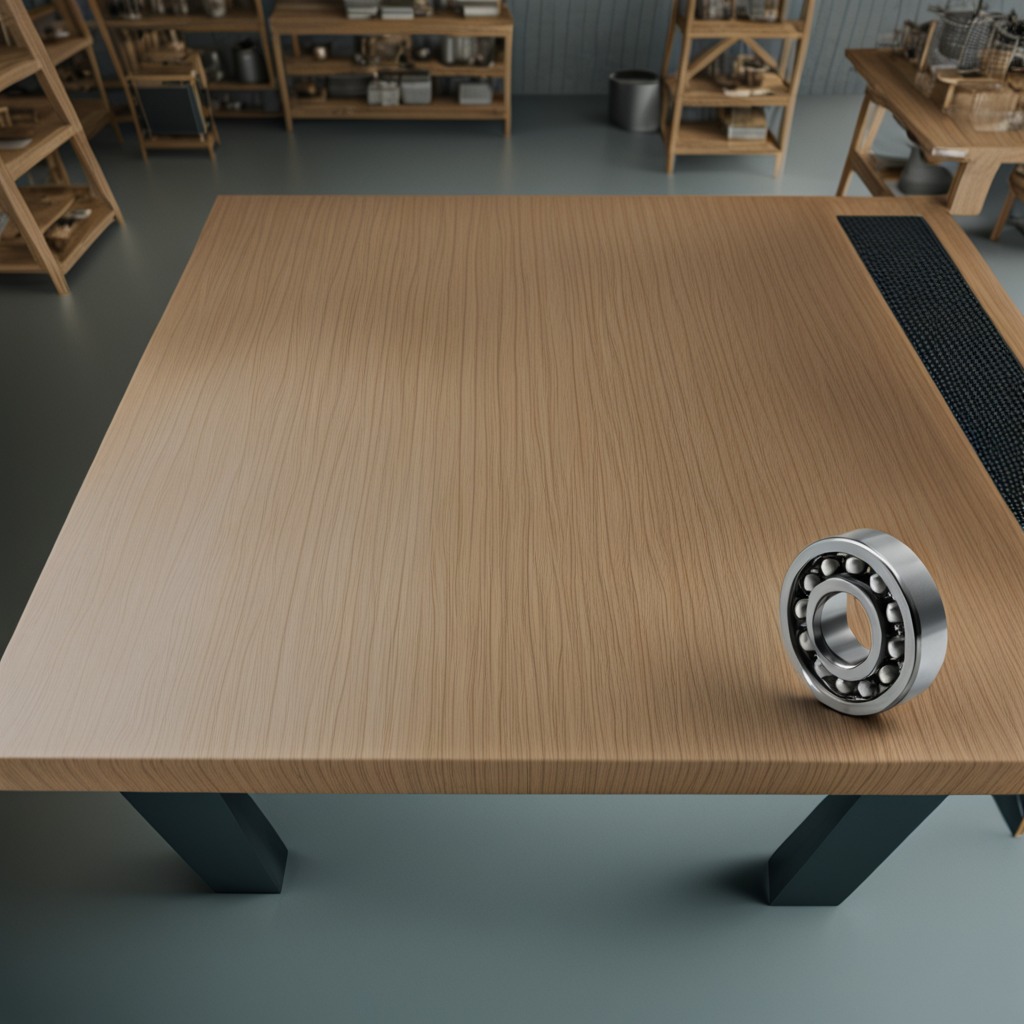
A metal ball bearing is lying on a workbench inside a coastal fishing gear workshop.